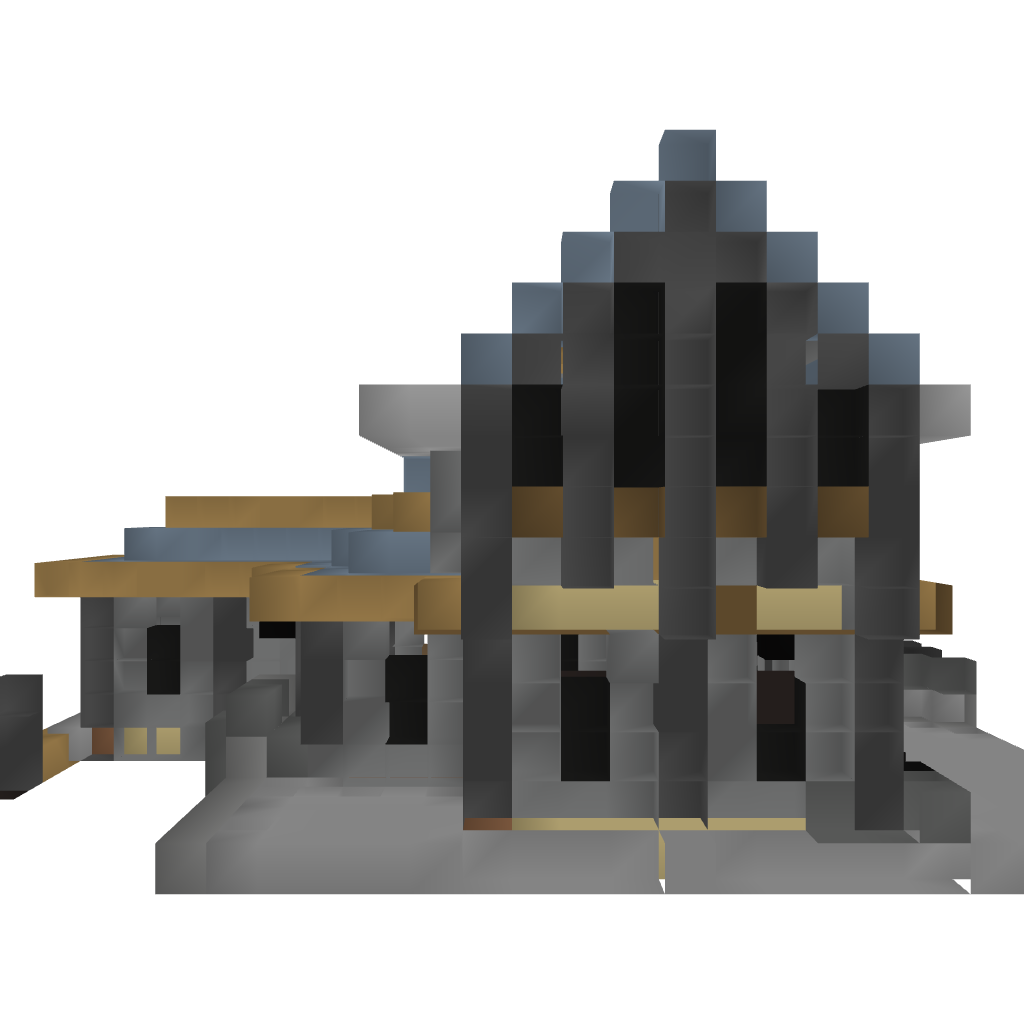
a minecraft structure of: Perfect Survival House